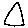
Label: triangle